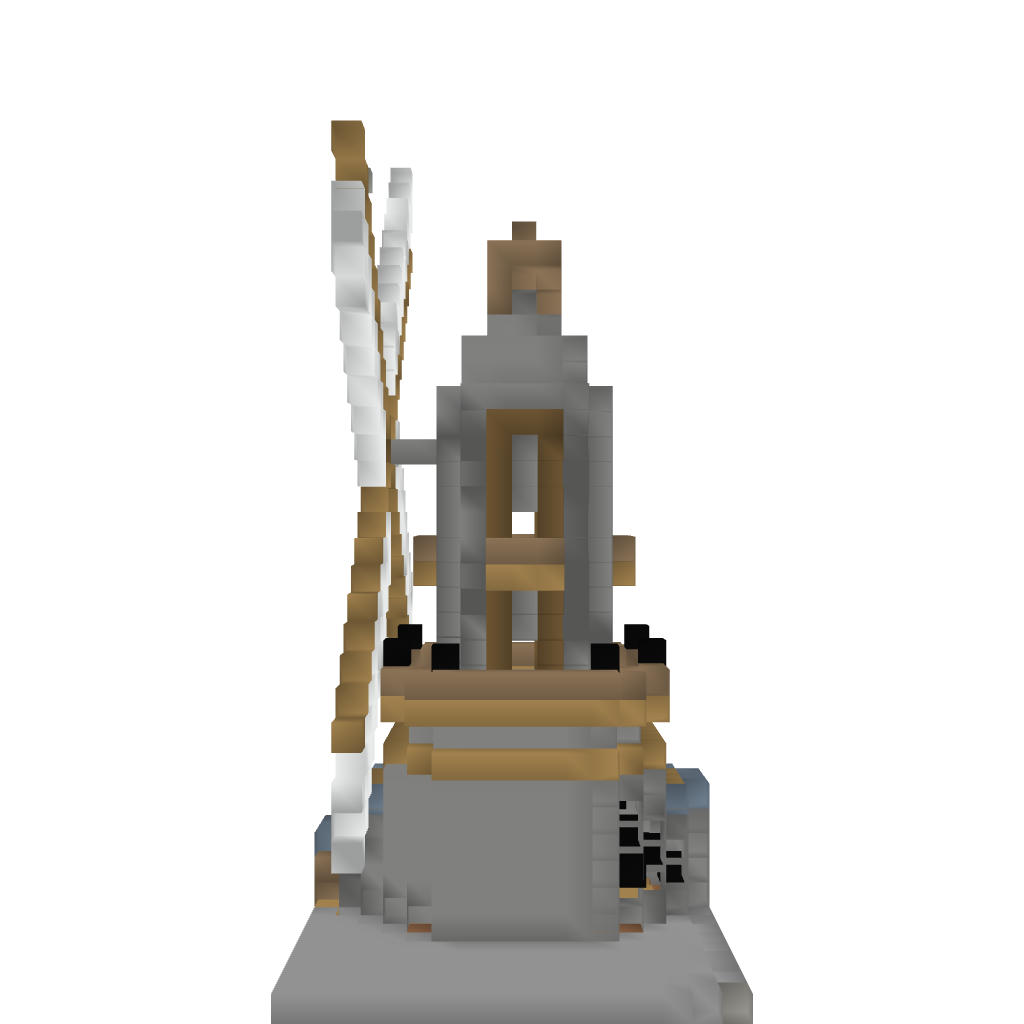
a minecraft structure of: Windmill 1